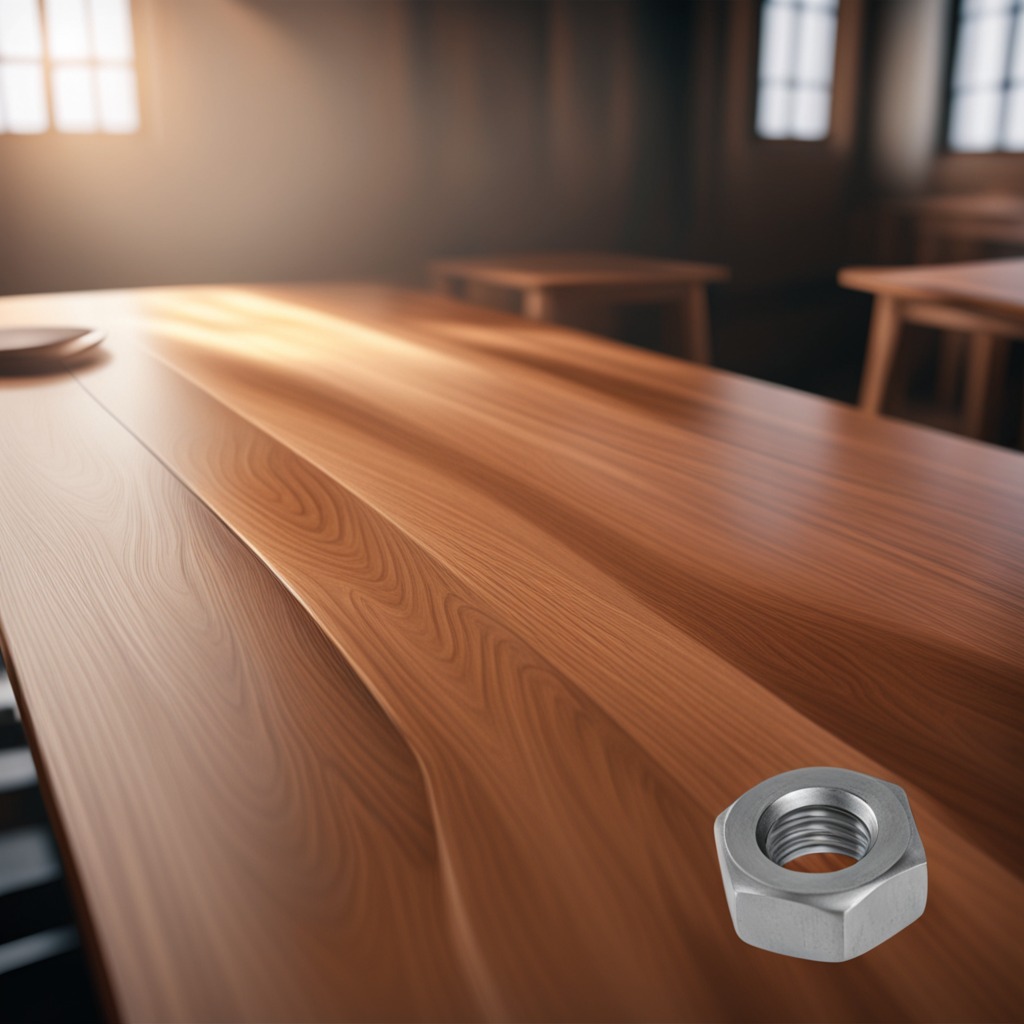
A metal nut is lying on the wooden table.